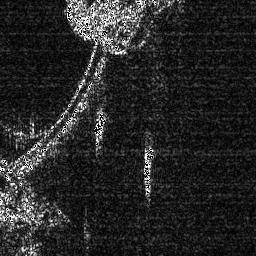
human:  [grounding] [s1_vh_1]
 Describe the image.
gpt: In the satellite image, there is  <ref>2 medium ship </ref> <box>[[35, 41, 42, 54, 0], [54, 55, 60, 76, 0]]</box> located at center.